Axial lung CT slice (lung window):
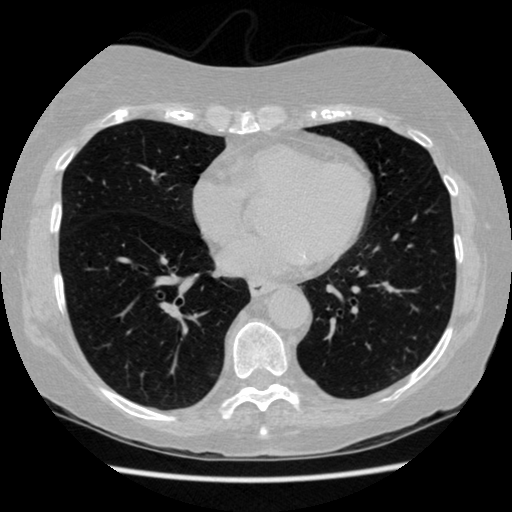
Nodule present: no